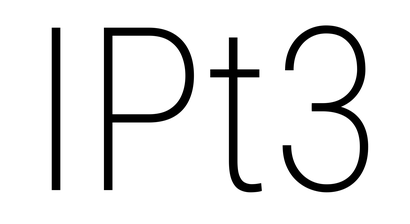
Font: Roboto_Condensed_ExtraLight